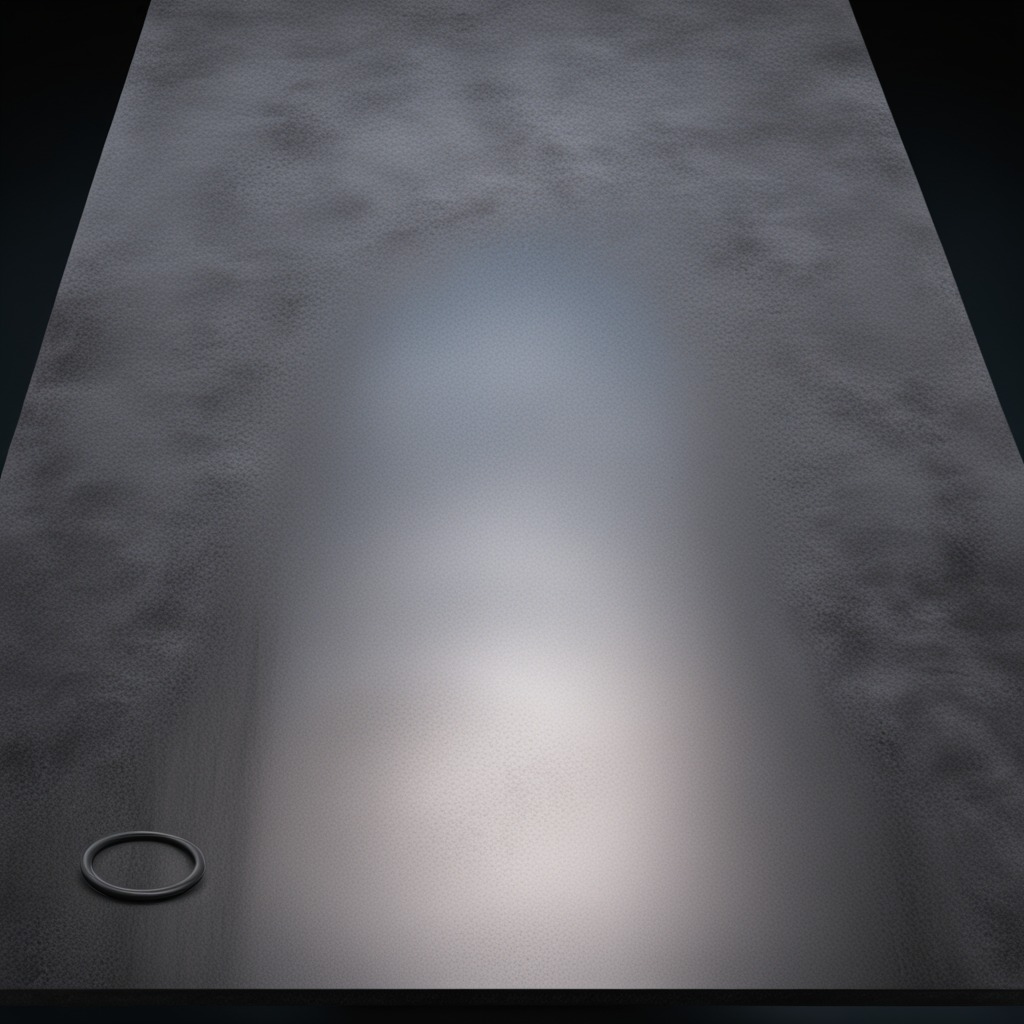
A rubber O-ring lying on a clean granite table inside a workshop at night.